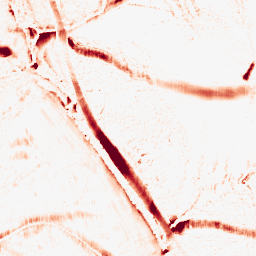
Category: morphological
Decomposition family: morphological_ellipse
Decomposition parameters: operation: opening
width: 20
height: 10
Upsampling method: sinc_hamming
Upsampling parameters: scale: 4
kernel_size: 8
Upsampling scale: 4